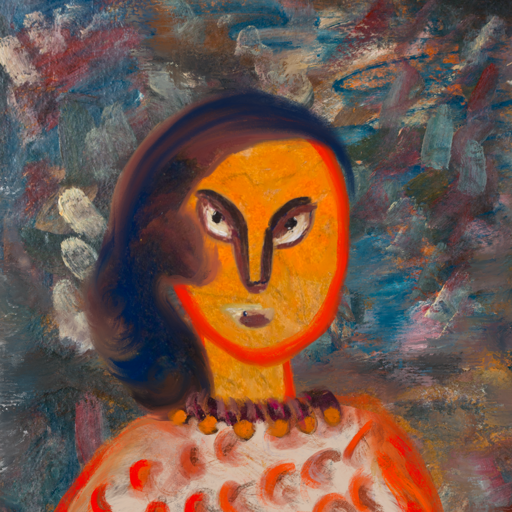
Background: Boggyland, Head And Neck Front: Sisters, Face Front: After_Raid, Bust: Rupkatha, Hair Front: Mother_And_Son_Son, Head Accessory: Blank, Second Necklace: Blank, Necklace: Doll, Baby: Blank